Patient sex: F
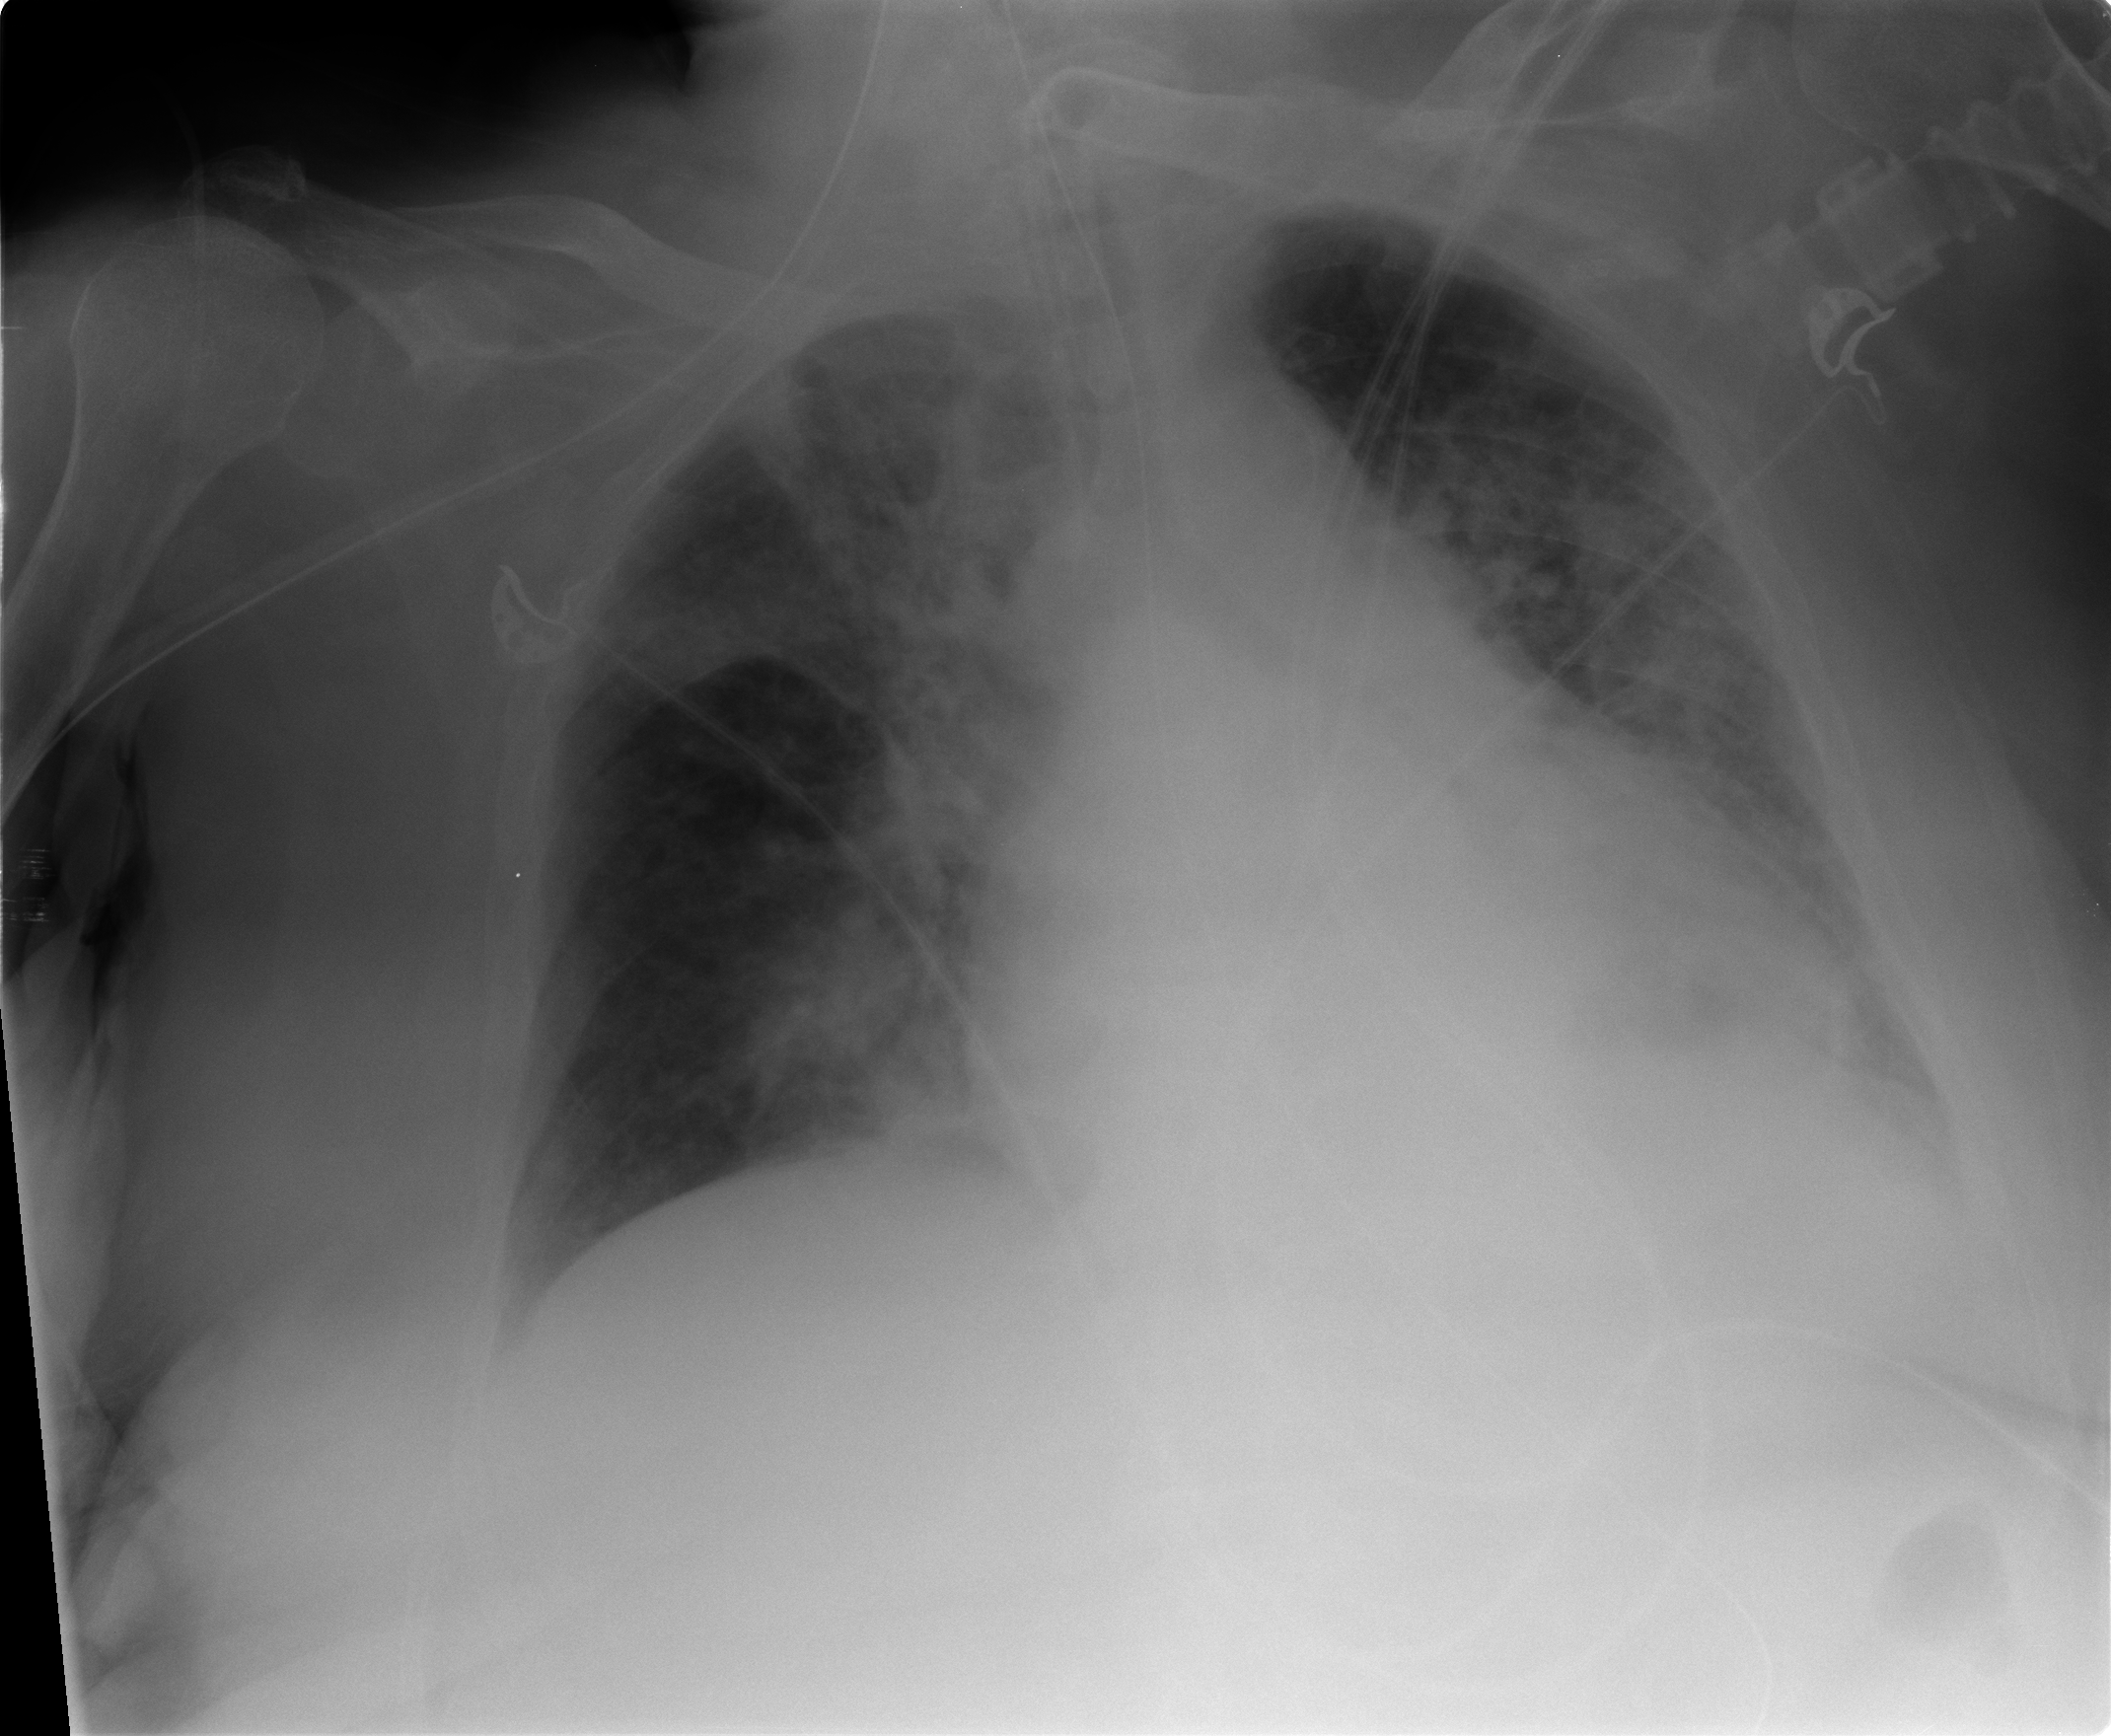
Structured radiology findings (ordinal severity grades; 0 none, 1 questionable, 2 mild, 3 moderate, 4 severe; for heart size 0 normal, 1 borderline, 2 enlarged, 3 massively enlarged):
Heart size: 3
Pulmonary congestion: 2
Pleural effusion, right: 1
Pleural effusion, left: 2
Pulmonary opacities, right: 2
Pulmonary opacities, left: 2
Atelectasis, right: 2
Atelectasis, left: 2